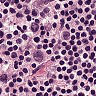
Metastatic tissue present: no